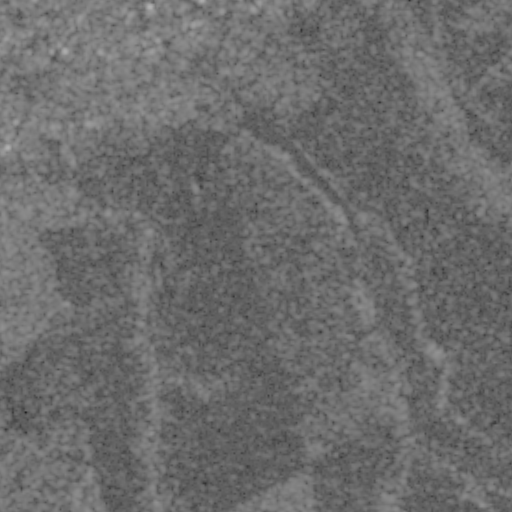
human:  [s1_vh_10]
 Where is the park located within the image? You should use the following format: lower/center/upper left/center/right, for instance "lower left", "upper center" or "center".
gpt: The park is located in the upper center of the image.
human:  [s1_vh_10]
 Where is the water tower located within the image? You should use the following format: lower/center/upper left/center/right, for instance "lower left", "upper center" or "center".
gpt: The water tower is located in the upper center of the image.
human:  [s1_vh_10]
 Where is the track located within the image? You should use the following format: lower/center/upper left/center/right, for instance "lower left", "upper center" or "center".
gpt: There is no track in the image.

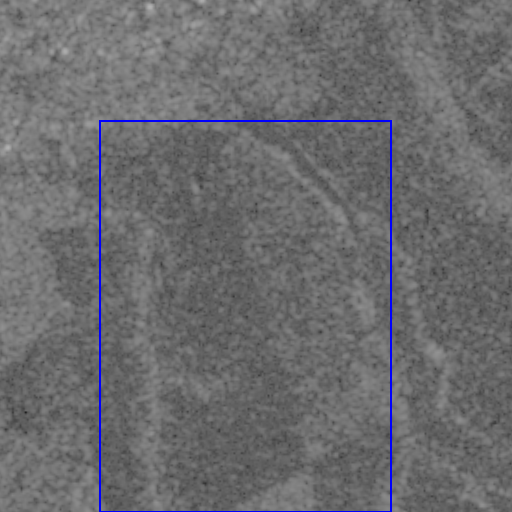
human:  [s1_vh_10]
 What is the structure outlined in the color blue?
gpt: The structure outlined in blue is a crop field.
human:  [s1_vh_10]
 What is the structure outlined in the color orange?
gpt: There is no orange outline.